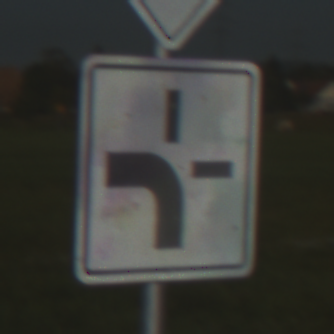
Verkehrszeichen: VerlaufVorfahrtsstrasse1
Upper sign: Vorfahrtsstrasse
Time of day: MorningAfternoon
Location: Outdoor (Nature)
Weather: Clear
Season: NotSpecified
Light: Natural